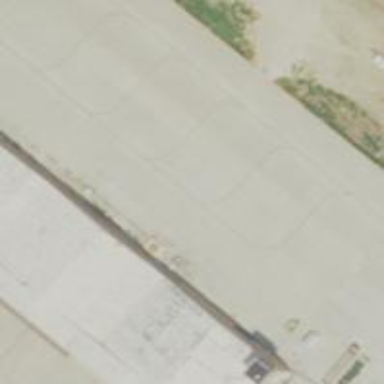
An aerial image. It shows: View of taxiway at the airport.